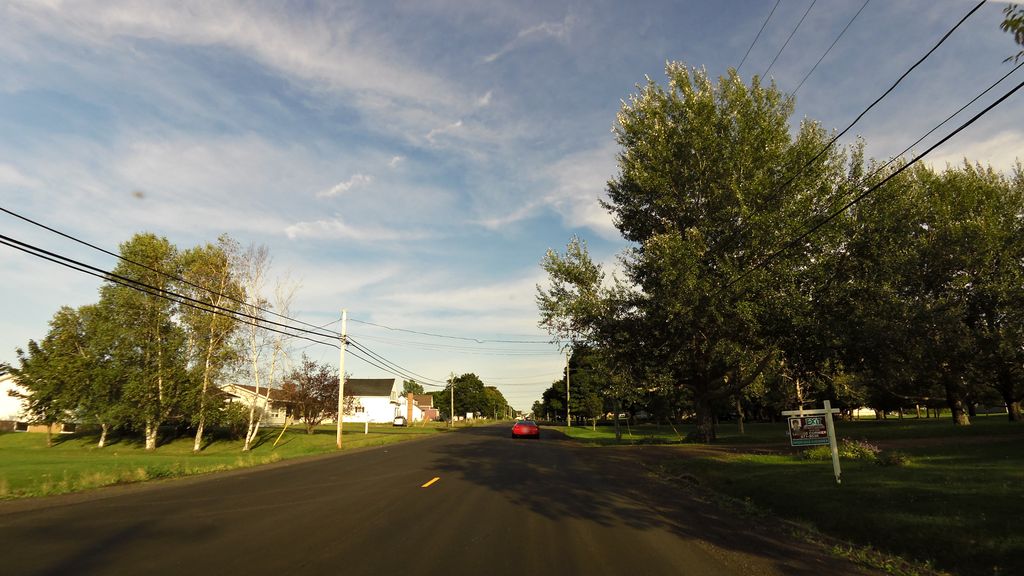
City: charlottetown